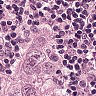
Metastatic tissue present: yes